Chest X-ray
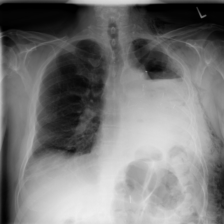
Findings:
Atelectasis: negative
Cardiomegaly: negative
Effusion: negative
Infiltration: negative
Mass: negative
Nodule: negative
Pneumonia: positive
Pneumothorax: negative
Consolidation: negative
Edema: negative
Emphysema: negative
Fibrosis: negative
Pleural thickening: negative
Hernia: negative